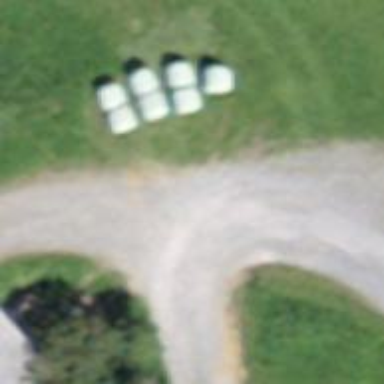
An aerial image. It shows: Unpaved driveway designed for service vehicles.